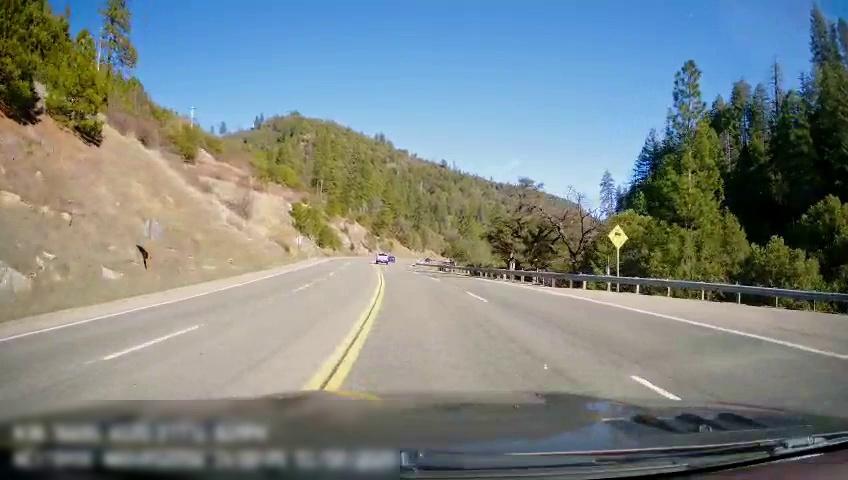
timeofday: Day
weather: Sunny
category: Drivable Space
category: Drivable Space
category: Vehicles | Truck
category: Lanes | Opposite Lane
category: Lanes | Current Lane
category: Lanes | Opposite Lane
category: Lanes | Current Lane
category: Lanes | Current Lane
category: Lanes | Opposite Lane
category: Traffic | Signs